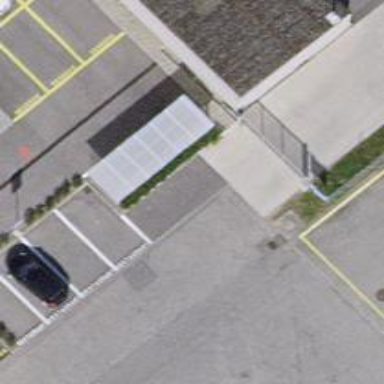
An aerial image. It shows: Bicycle parking facility.